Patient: sex F, age 58
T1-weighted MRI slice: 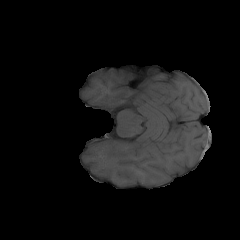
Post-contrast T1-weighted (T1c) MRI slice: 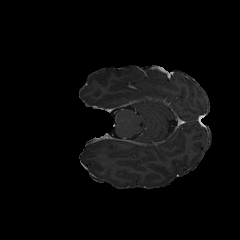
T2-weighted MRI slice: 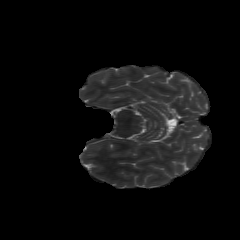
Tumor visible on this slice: no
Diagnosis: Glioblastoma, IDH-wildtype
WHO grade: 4